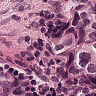
Metastatic tissue present: yes